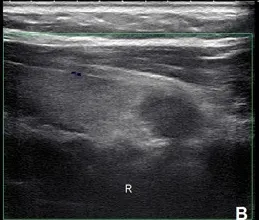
(B) Color Doppler sonography revealed scanty blood flow within the nodule.
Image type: radiology (ultrasound)